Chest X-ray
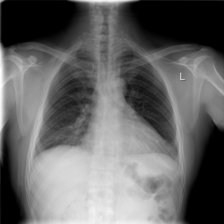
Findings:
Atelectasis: negative
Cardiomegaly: negative
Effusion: negative
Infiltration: negative
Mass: negative
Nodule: negative
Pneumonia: negative
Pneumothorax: negative
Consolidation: negative
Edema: negative
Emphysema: negative
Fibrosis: negative
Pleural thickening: negative
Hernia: negative